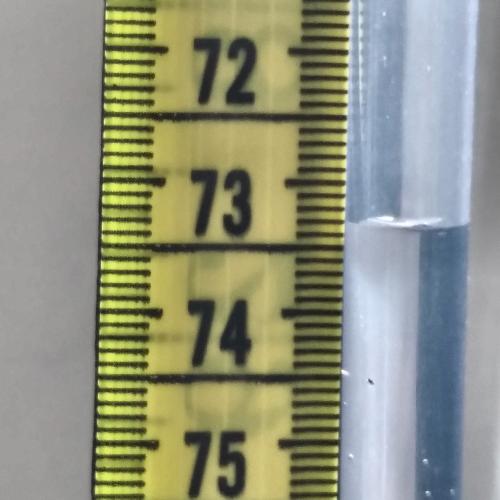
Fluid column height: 73.3 cm